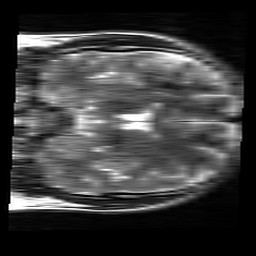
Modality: T2w
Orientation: coronal
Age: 22
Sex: male
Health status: healthy
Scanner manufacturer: siemens
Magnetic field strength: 3 T
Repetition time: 4.01 s
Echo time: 0.116 s